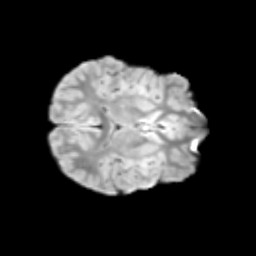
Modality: T2w
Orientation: axial
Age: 10
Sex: female
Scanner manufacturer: siemens
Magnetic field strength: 3 T
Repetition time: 3.8 s
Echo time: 0.07 s